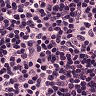
Metastatic tissue present: no